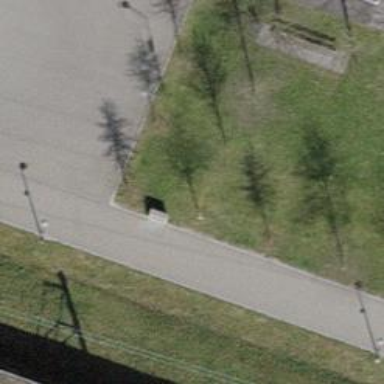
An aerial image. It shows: Street cabinet used for power utility.